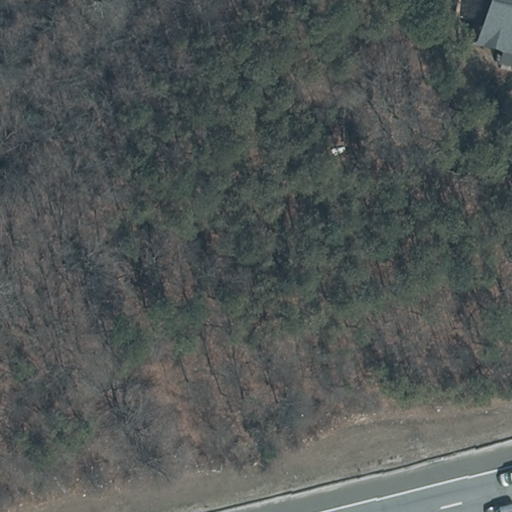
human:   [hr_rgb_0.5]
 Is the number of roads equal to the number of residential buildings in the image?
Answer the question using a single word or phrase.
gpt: yes

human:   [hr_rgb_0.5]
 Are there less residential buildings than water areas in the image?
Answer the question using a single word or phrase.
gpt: no

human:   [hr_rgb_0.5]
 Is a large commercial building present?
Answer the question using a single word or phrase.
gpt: no

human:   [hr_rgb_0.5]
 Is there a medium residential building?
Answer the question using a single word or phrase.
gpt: yes

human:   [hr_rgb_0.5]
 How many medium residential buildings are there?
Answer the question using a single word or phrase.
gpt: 1

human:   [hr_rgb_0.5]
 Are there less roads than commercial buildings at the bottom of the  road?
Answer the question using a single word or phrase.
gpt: no

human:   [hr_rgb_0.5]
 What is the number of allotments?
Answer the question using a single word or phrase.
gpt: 0

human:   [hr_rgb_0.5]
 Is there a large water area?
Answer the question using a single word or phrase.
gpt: no

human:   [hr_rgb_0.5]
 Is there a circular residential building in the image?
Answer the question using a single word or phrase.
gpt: no

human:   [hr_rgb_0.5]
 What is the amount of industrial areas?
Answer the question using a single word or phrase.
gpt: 0

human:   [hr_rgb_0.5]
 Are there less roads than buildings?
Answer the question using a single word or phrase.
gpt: no

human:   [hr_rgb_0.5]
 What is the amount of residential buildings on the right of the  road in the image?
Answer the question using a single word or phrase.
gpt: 1

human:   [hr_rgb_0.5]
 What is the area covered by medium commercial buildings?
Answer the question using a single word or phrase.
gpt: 0m2

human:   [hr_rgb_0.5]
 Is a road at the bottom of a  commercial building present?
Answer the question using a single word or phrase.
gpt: no

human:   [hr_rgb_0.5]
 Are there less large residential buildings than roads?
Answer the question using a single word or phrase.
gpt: yes

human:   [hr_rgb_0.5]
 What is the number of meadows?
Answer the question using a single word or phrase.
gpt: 0

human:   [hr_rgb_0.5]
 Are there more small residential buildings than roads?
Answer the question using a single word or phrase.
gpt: no

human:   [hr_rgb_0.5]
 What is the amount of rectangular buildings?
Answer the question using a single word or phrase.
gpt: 1

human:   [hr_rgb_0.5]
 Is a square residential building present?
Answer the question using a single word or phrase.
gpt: no

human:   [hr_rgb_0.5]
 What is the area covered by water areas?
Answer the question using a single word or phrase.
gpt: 0m2

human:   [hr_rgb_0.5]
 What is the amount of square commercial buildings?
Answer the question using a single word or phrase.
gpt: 0

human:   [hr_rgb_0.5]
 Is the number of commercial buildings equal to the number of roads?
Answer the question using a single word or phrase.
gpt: no

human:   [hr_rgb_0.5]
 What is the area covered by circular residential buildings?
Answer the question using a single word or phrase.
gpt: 0m2

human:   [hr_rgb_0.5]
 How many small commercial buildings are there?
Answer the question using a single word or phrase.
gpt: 0

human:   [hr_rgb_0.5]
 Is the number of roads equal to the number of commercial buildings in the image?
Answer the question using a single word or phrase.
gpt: no

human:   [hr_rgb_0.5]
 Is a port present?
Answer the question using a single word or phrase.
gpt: no

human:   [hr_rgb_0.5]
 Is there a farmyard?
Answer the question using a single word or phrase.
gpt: no

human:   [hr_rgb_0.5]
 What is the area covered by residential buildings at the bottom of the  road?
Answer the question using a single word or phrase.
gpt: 0m2

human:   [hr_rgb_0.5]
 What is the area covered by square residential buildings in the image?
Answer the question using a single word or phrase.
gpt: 0m2

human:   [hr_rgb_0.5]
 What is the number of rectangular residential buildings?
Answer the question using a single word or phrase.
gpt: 1

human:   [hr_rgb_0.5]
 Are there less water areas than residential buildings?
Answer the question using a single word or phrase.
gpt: yes

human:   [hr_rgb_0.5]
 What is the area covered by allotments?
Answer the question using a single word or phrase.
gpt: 0m2

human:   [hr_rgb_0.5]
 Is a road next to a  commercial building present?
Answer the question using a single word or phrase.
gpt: no

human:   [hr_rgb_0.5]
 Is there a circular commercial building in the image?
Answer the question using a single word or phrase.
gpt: no

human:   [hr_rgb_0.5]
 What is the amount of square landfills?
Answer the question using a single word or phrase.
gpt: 0

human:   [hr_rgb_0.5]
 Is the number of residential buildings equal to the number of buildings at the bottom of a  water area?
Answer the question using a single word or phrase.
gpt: no

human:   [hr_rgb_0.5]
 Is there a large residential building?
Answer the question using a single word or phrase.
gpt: no